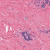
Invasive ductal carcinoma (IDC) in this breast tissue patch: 0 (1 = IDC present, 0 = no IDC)